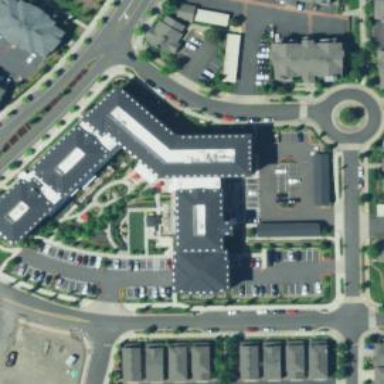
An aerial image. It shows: Building.